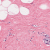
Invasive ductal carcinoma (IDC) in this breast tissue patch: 0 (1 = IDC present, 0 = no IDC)